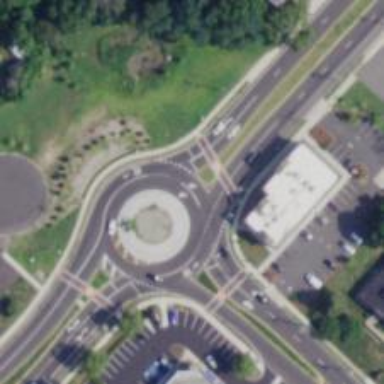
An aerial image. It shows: Primary highway intersecting roundabout.